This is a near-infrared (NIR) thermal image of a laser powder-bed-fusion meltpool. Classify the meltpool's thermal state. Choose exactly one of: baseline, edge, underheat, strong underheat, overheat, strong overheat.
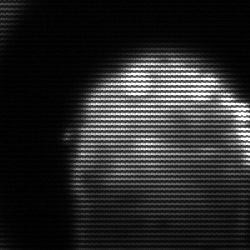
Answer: edge